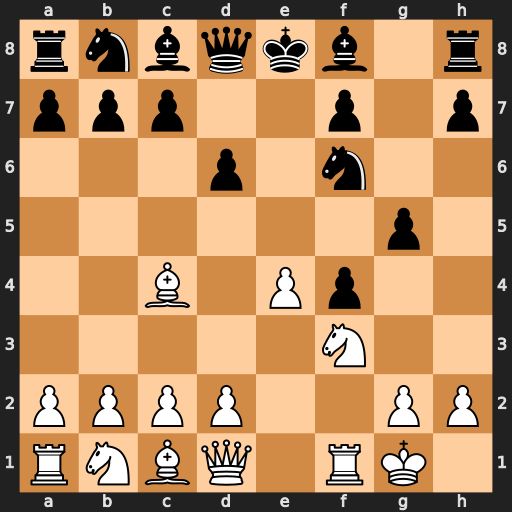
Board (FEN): rnbqkb1r/ppp2p1p/3p1n2/6p1/2B1Pp2/5N2/PPPP2PP/RNBQ1RK1
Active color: w
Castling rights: kq
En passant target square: -
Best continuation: Nxg5